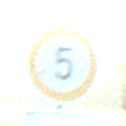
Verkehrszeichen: Geschwindigkeit5
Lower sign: ZeitangabenOhneBeschraenkungAufWochentage1
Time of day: MorningAfternoon
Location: Outdoor (Nature)
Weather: Clear
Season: NotSpecified
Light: Natural